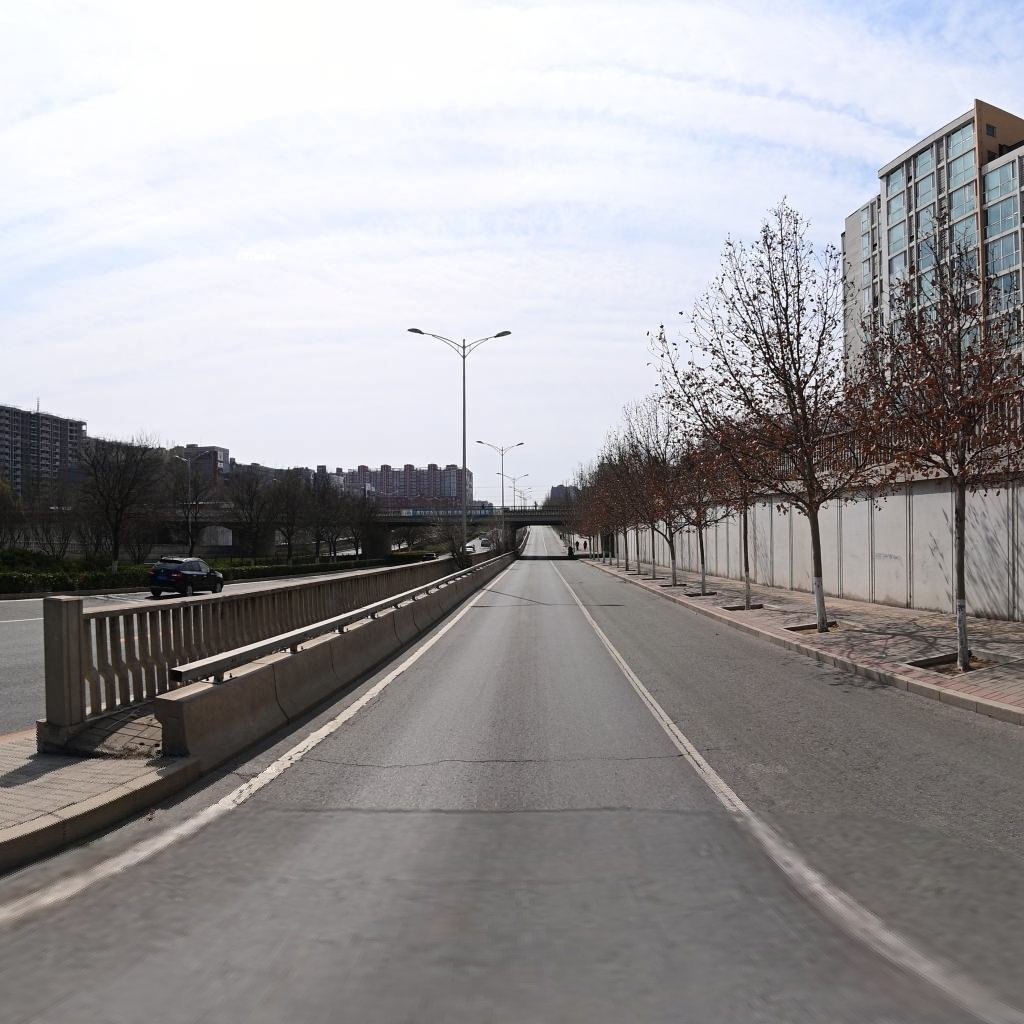
Region: Haidian
Road damage annotations: transverse crack, longitudinal crack